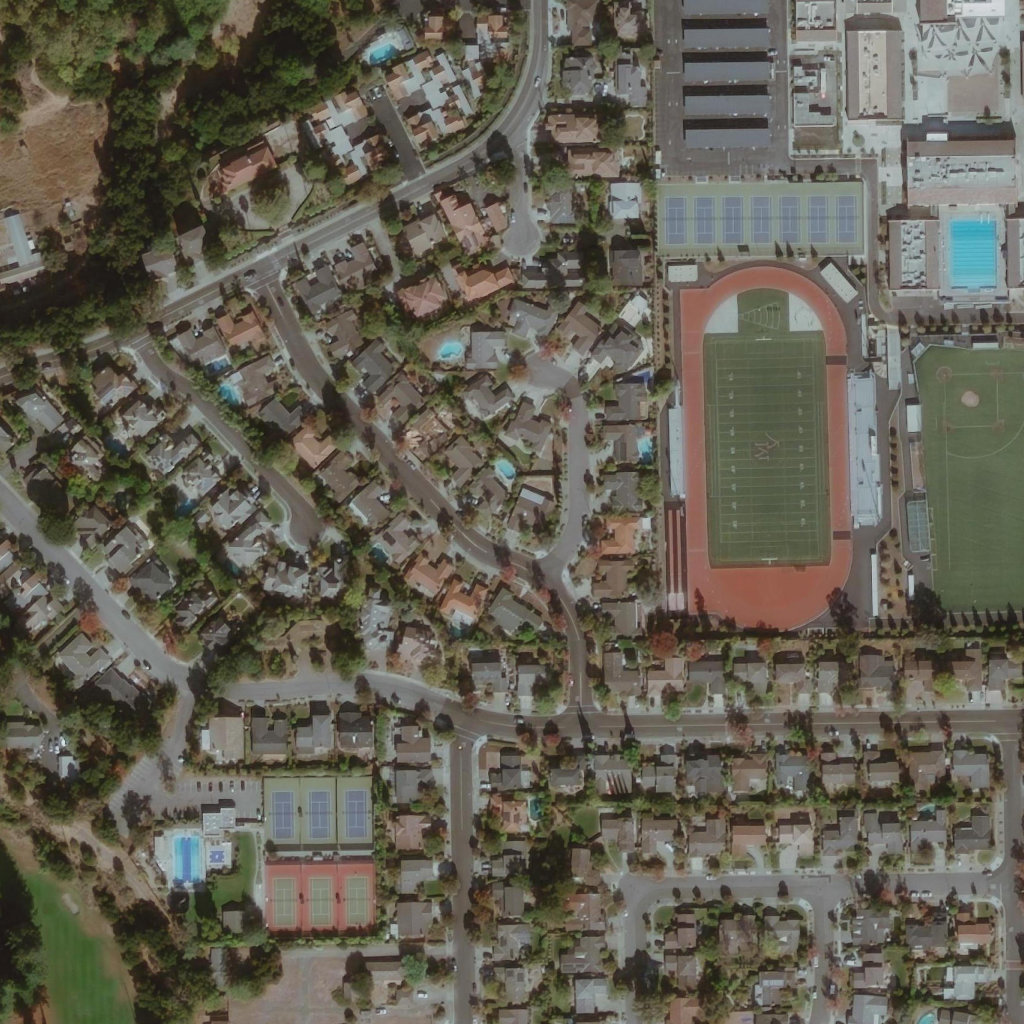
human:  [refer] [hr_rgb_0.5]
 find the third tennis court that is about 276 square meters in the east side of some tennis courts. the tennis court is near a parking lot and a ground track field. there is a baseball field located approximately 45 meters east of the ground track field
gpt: <box>[[76, 18, 78, 23, 0]]</box>

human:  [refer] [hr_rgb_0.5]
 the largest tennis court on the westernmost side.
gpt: <box>[[26, 75, 36, 91, 0]]</box>

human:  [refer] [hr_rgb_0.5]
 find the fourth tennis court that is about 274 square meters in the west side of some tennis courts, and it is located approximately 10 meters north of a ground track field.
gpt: <box>[[73, 19, 75, 23, 0]]</box>